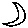
Label: moon